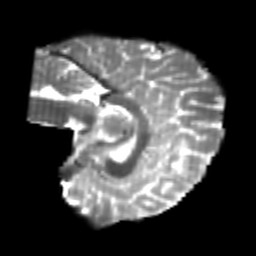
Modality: T2w
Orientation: sagittal
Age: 20
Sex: female
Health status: healthy
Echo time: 0.074 s